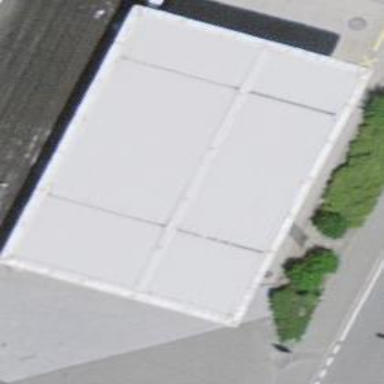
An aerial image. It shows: Roofed fuel facility.